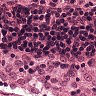
Metastatic tissue present: no